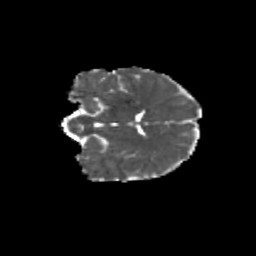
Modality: MD
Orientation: coronal
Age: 10
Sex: male
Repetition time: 9.5 s
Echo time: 0.089 s